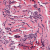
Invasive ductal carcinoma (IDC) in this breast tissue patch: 1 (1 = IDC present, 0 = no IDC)